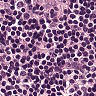
Metastatic tissue present: no